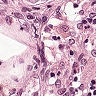
Metastatic tissue present: no